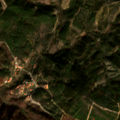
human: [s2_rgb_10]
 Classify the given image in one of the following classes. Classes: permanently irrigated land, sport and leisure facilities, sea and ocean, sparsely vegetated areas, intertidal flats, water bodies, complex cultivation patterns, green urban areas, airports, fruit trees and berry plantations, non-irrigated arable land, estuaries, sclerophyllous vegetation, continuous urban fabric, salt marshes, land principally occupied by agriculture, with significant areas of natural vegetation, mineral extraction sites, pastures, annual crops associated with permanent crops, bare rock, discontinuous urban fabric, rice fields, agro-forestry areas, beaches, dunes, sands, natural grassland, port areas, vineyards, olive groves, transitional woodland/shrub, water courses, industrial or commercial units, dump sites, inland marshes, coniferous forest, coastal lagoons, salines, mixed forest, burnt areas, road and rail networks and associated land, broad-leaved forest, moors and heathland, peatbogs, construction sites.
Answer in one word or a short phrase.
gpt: land principally occupied by agriculture, with significant areas of natural vegetation, coniferous forest, transitional woodland/shrub